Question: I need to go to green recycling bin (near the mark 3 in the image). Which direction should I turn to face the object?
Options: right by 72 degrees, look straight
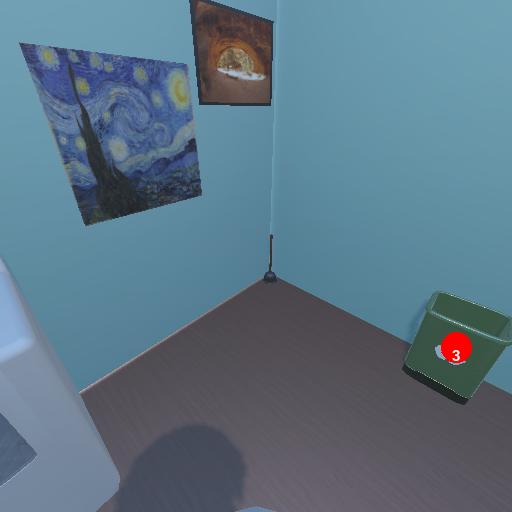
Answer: right by 72 degrees